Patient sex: M
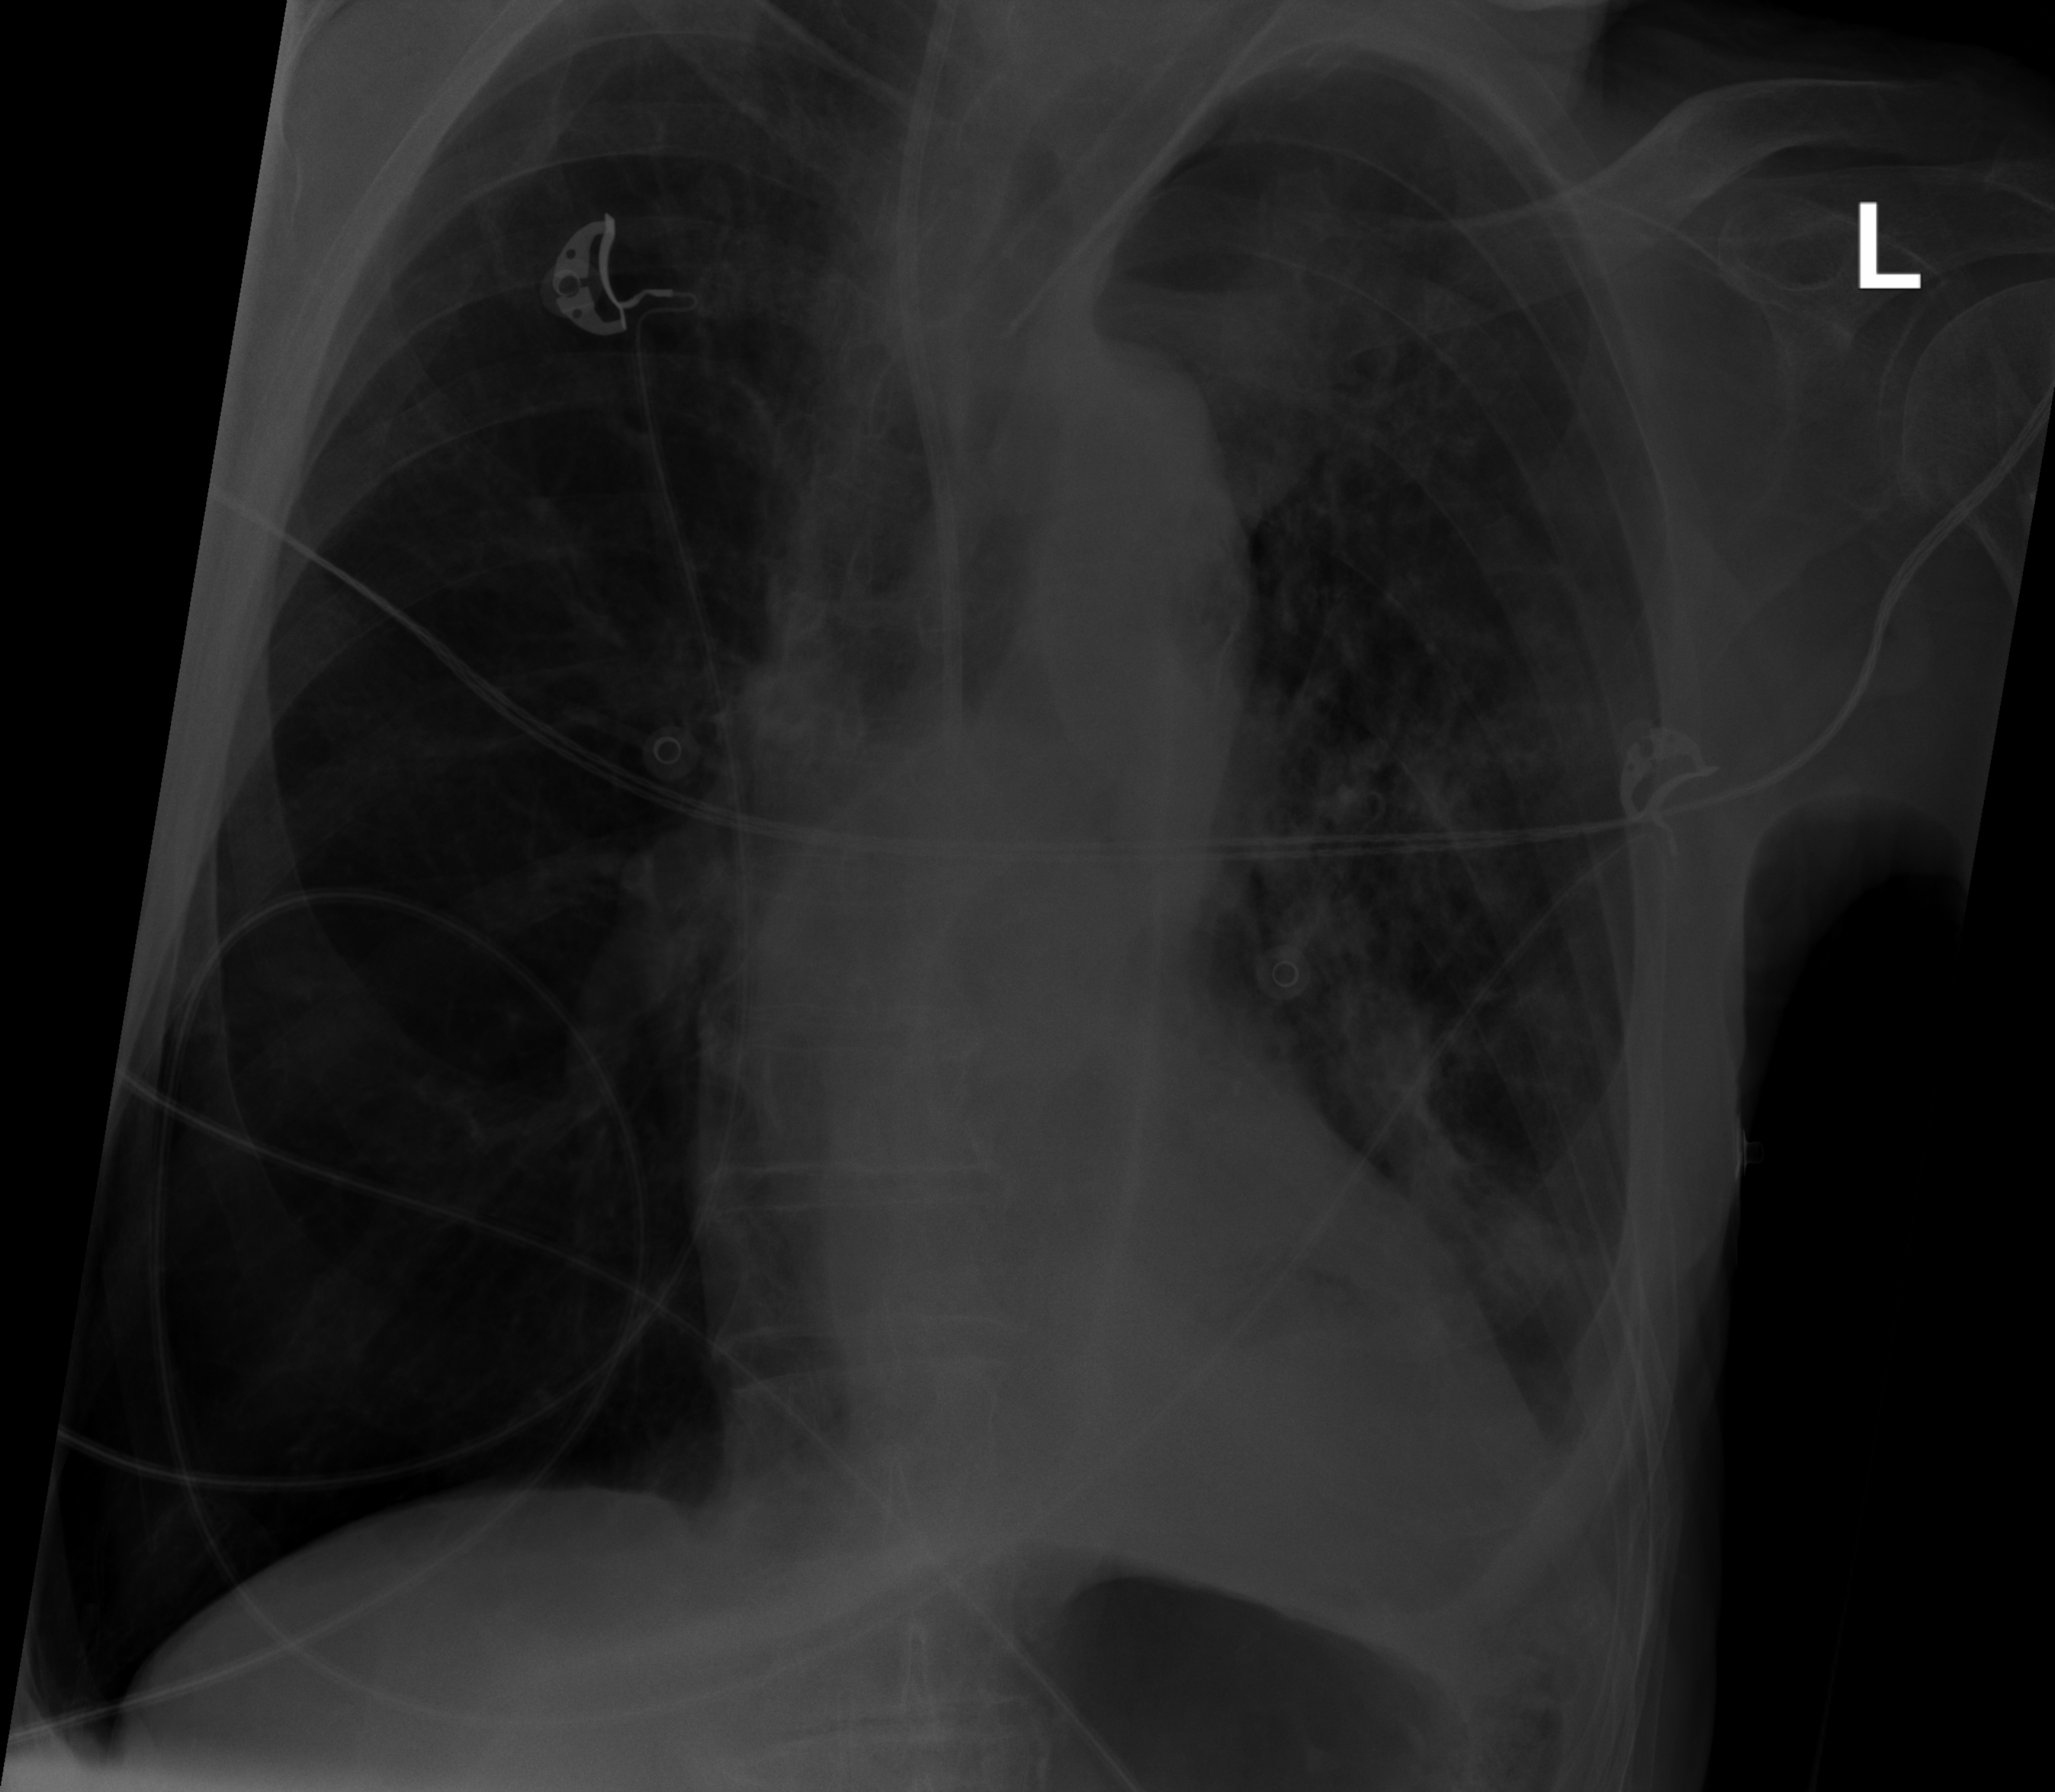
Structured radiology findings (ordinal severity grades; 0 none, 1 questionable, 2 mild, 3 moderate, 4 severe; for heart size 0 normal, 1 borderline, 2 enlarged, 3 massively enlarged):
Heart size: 0
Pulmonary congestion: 0
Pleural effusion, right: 0
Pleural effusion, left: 0
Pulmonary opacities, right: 0
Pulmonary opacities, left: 1
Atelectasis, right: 0
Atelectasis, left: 2